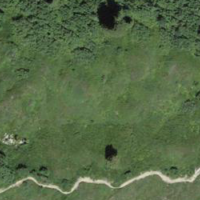
EUNIS habitat code: 31
Species observed at this site:
Alnus alnobetula
Vaccinium uliginosum